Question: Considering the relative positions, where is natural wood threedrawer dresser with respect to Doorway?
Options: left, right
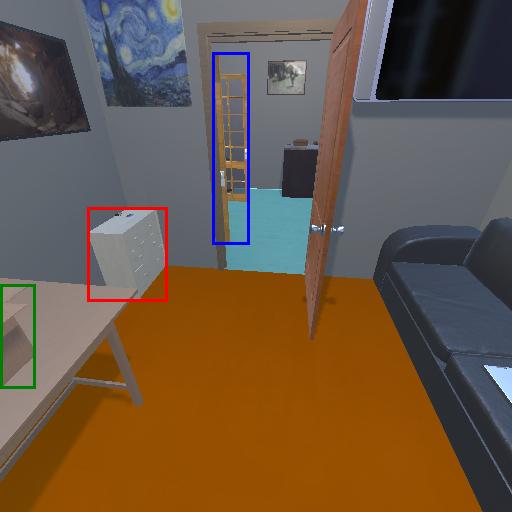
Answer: left